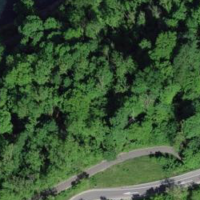
EUNIS habitat code: 41
Species observed at this site:
Nicandra physalodes
Melittis melissophyllum